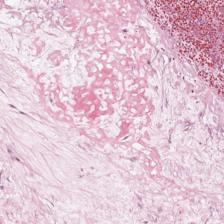
Label: Non-Viable-Tumor